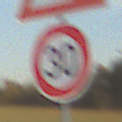
Verkehrszeichen: Geschwindigkeit30
Zusatzzeichen oben: Lichtzeichenanlage
Umgebung: Outdoor, Nature
Tageszeit: SunriseSunset
Wetter: PartlyCloudy
Licht: Natural
Jahreszeit: NotSpecified
Kontrast: HighContrast